Question: The problem is as follows,
The regular expression validation message on my view is being shown when another validation message is present, this happens even when the string matches the expression and seems like it is being triggered by other validation messages.
'''
View
[Required]
[DataType(DataType.Password)]
[RegularExpression(@"^(?=.{8})(?=.*[a-z])(?=.*[A-Z])(?=.*\d)", ErrorMessage = "message")]
[Display(Name = "New Password")]
public string NewPassword { get; set; }
[Required]
[DataType(DataType.Password)]
[Compare("NewPassword")]
[Display(Name = "Confirmation Password")]
public string NewPasswordConfim { get; set; }
'''
In the above model I have my regular expression that should enforce a password with 1 lowercase, 1 uppercase and 1 numeric character, the other validation is comparing the password confirmation with the new password field.
The reg expression / val message works when the string is valid or the confirmation field matches the new password field but if the confirmation field does not match then both validation messages display.
'''
Controler
if (Regex.IsMatch(model.NewPassword, @"^(?=.{8})(?=.*[a-z])(?=.*[A-Z])(?=.*\d)"))
{
if (model.NewPassword != model.NewPasswordConfim)
{
return View("PasswordResetVerification", model);
}
}
'''
In my controler I added a check to make sure that the reg expression is valid (as a test) and this check has shown me in cases where the string is a match to the expression but the confirmation password field does not match the new password field the reg expression error message is still displayed in error.
'''
View
<div class="form-group">
<label class="col-md-2 control-label" for="NewPassword">New Password</label>
<div class="col-md-4">
<input type="password" class="form-control" id="NewPassword" name="NewPassword" placeholder="Password" value="@Model.NewPassword" />
@Html.ValidationMessageFor(m => m.NewPassword)
</div>
</div>
<div class="form-group">
<label class="col-md-2 control-label" for="NewPasswordConfim">Confim New Password</label>
<div class="col-md-4">
<input type="password" class="form-control" id="NewPasswordConfim" name="NewPasswordConfim" placeholder="Confim Password" value="@Model.NewPasswordConfim" />
@Html.ValidationMessageFor(m => m.NewPasswordConfim)
</div>
</div>
'''

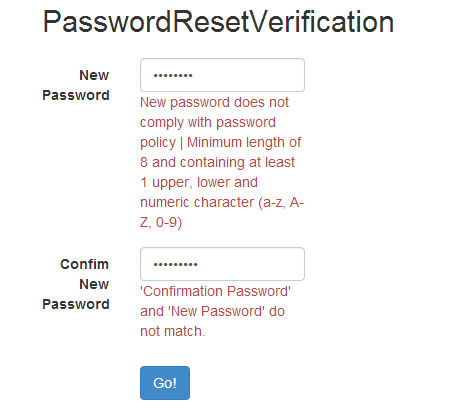
Answer: I think there is some problem with your regex i checked it dnt work properly..
I tried it <URL>
Try this regex '^(?=.*\d)(?=.*[A-Z]).{8,20}$'
working example <URL>